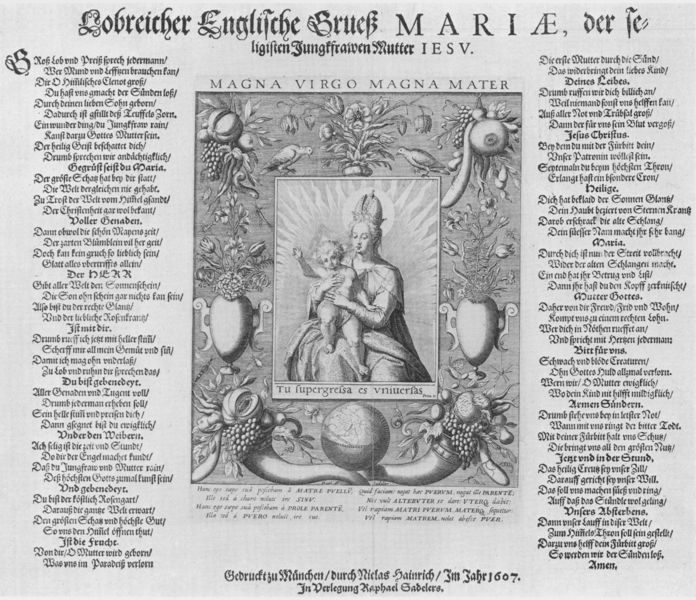
Titel: Lobreicher Englische Grueß M A R I AE
Künstler: Raphael d. Ä. Sadeler
Standort: Wolfenbüttel
Institution: Herzog August Bibliothek
Schlagwörter: akt, blätter, nackt, vogel, weiß, dreieck, sitzen, blumen, finger, frau, geste, grau, kleid, schwarz, obst, rosen, ornament, arm, arme, gesicht, halten, rahmen, taube, ärmel, bild, füllhorn, horn, hände, erde, vögel, sonne, gewand, gewänder, kind, mutter, pflanzen, krone, kreis, früchte, ranken, trauben, vase, beine, füße, schrift, liebe, grafik, graphik, spalten, baby, vasen, deutsch, schoß, knie, zehen, buch, religion, flammen, strahlen, tauben, druck, jungfrau, radierung, stich, titel, seite, illustration, schwarzweiß, text, zeitung, überschrift, kugel, gebet, buchseite, erdkugel, erheben, herzen, karaffe, schein, heiligenschein, krüge, nimbus, christus, jesus, pieta, segen, segnen, herz, zeilen, traube, ornamentik, maria, kupferstich, madonna, gloriole, mutter gottes, welt, altdeutsch, verkündigung, symbole, erhobene hand, innigkeit, latein, lateinisch, jesuskind, schrif, madonna mit kind, mandorla, segensgestus, strahlenkranz, druckschrift, jungfrauen, himmelskönigin, bustaben, gegrüßest seist du maria, gegrüßet seist du maria, gottes sohn, madorla, randornament, strahlennimbus, zeigenb, sitzende frau, heiligenshein, denkschrift, ave maria, mariae, englischer gruß, lobpreisung, stahlen, chirstus, gnadenbild, 1607, winen, mariengruß, lobreicher englische brueß mariae, magna virgo, magna mater, festschrift, englische, denkscrift, engelsgruss, gruess, lobreicher, seligisten